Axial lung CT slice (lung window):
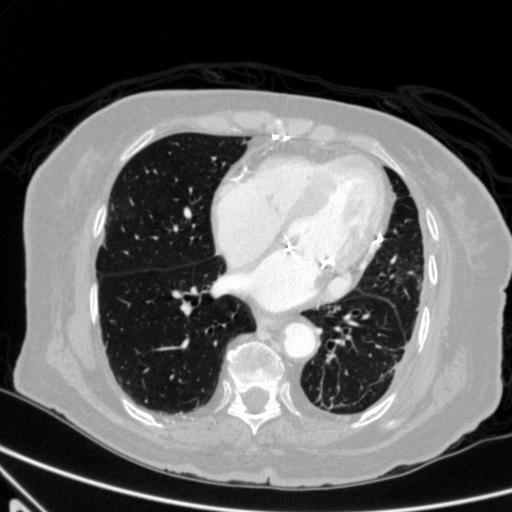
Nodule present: no